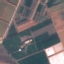
Land use / land cover: PermanentCrop